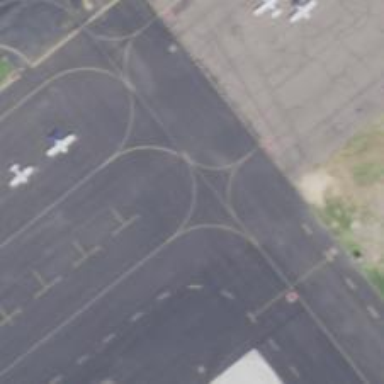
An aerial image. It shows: Image of taxiway at airport.